Field crop: maize
Growth stage: 1
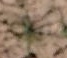
Species: salsola